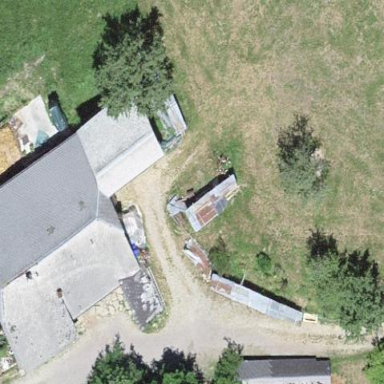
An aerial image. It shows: Farm building.